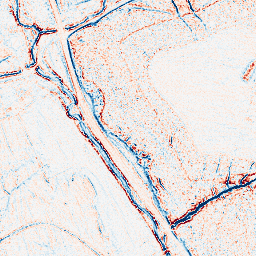
Category: edge_preserving
Decomposition family: bilateral
Decomposition parameters: d: 5
sigma_color: 100
sigma_space: 75
Upsampling method: bilinear
Upsampling parameters: scale: 4
Upsampling scale: 4